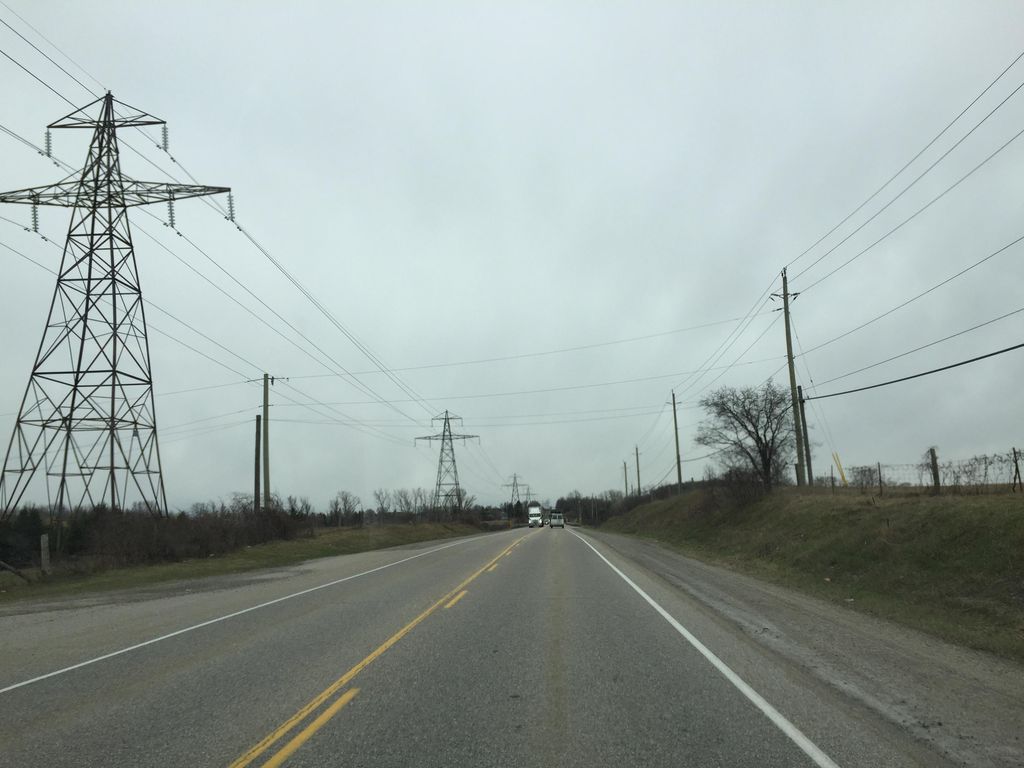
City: kitchener-waterloo